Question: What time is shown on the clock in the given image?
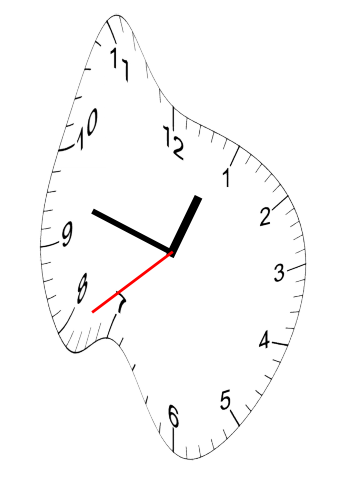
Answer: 12:47:39